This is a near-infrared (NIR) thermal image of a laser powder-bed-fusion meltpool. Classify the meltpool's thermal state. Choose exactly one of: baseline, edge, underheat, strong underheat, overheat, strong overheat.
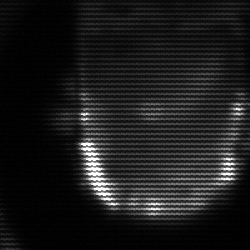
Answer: baseline